Question: I have the following syntax in SQL.
'''
select Count(*) from queue_in_progress where CATEGORY_PK = 100001 AND SERVICE_STATUS = 0 AND SERVICE_CENTER_PK = 100001 AND SERVICE_COUNTER = 100001 ;
'''
After this I got the following scenario .

But in my Java file I have the following code.
'''
String sql="select Count(*) from queue_in_progress where CATEGORY_PK = "+ ctgry_pk
+ "AND SERVICE_STATUS = 0 AND SERVICE_CENTER_PK = "+service_center+
" AND SERVICE_COUNTER = "+service_counter+" ;";
rs = getSeletRS(sql);
int count = rs.getInt(1);
'''
Here I have got the following exception.
'''
Exception in thread "main" java.lang.NullPointerException
at dbquery.SQLQuery.get_TOKEN_Pk(SQLQuery.java:160)
at dbquery.SQLQuery.clickNextButton(SQLQuery.java:131)
at dbquery.SQLQuery.main(SQLQuery.java:388)
'''
I cannot understand why I got this error.
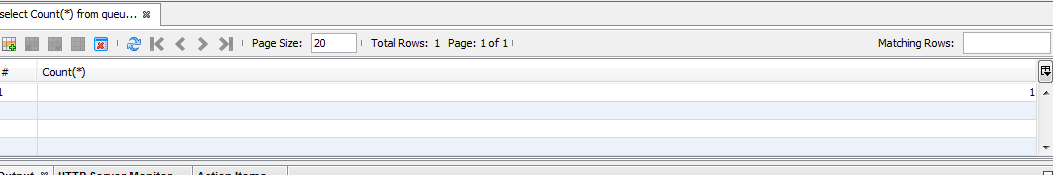
Answer: You need to check that your 'ResultSet' is not null.
'''
rs = getSeletRS(sql);
if(rs != null){
int count = rs.getInt(1);
}
'''